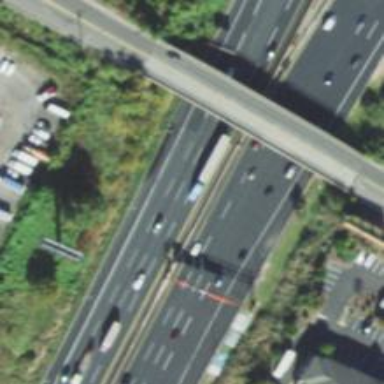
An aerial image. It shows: Asphalt motorway.